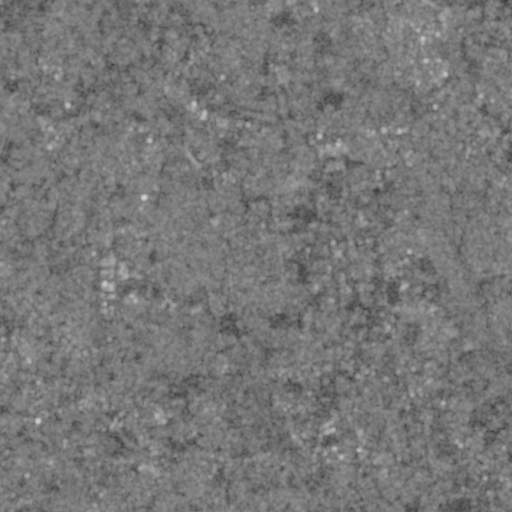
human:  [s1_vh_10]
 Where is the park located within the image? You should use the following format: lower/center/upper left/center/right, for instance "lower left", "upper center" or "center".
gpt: The park is located in the center right of the image.
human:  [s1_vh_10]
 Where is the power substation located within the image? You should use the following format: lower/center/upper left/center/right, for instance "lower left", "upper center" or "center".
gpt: The power substation is located in the lower left of the image.
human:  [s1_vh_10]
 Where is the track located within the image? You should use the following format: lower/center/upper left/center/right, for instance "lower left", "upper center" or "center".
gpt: There is no track in the image.

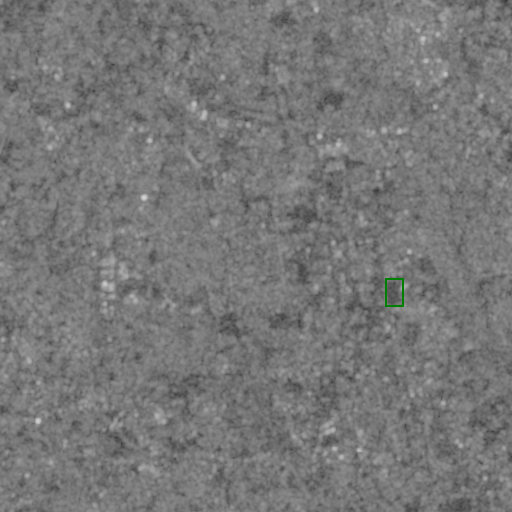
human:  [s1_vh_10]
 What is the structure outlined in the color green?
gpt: The structure outlined in green is a park.
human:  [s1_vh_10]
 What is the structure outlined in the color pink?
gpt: There is no pink outline.